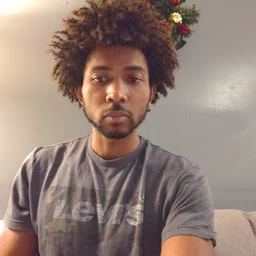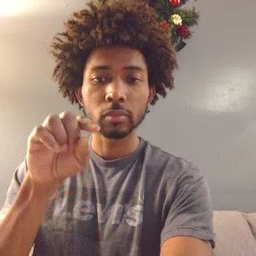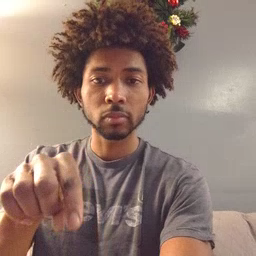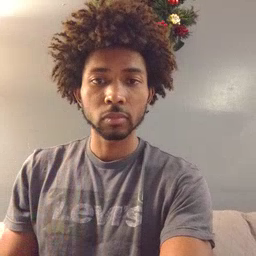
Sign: there